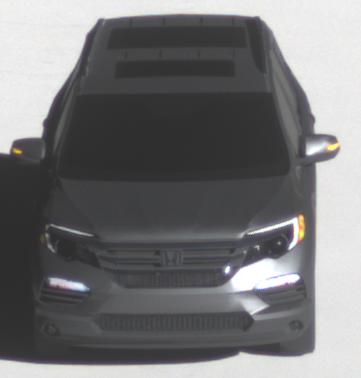
Make: Honda
Model: Pilot
Detailed model: 3
Model produced from: 2015
Model produced until: 2022
Doors: 5
Color: gray
Road condition: dry road
Daytime: morning or afternoon
Contrast: high contrast